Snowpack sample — Loveland Pass, Silver Plume, Colorado, USA (2/11/26, 12:00 PM MST)
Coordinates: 39.663, -105.886
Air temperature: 35 °F
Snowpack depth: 82 cm
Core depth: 10 cm
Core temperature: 17.6 °F
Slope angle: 13°, slope face: 12°
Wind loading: high
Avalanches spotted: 1
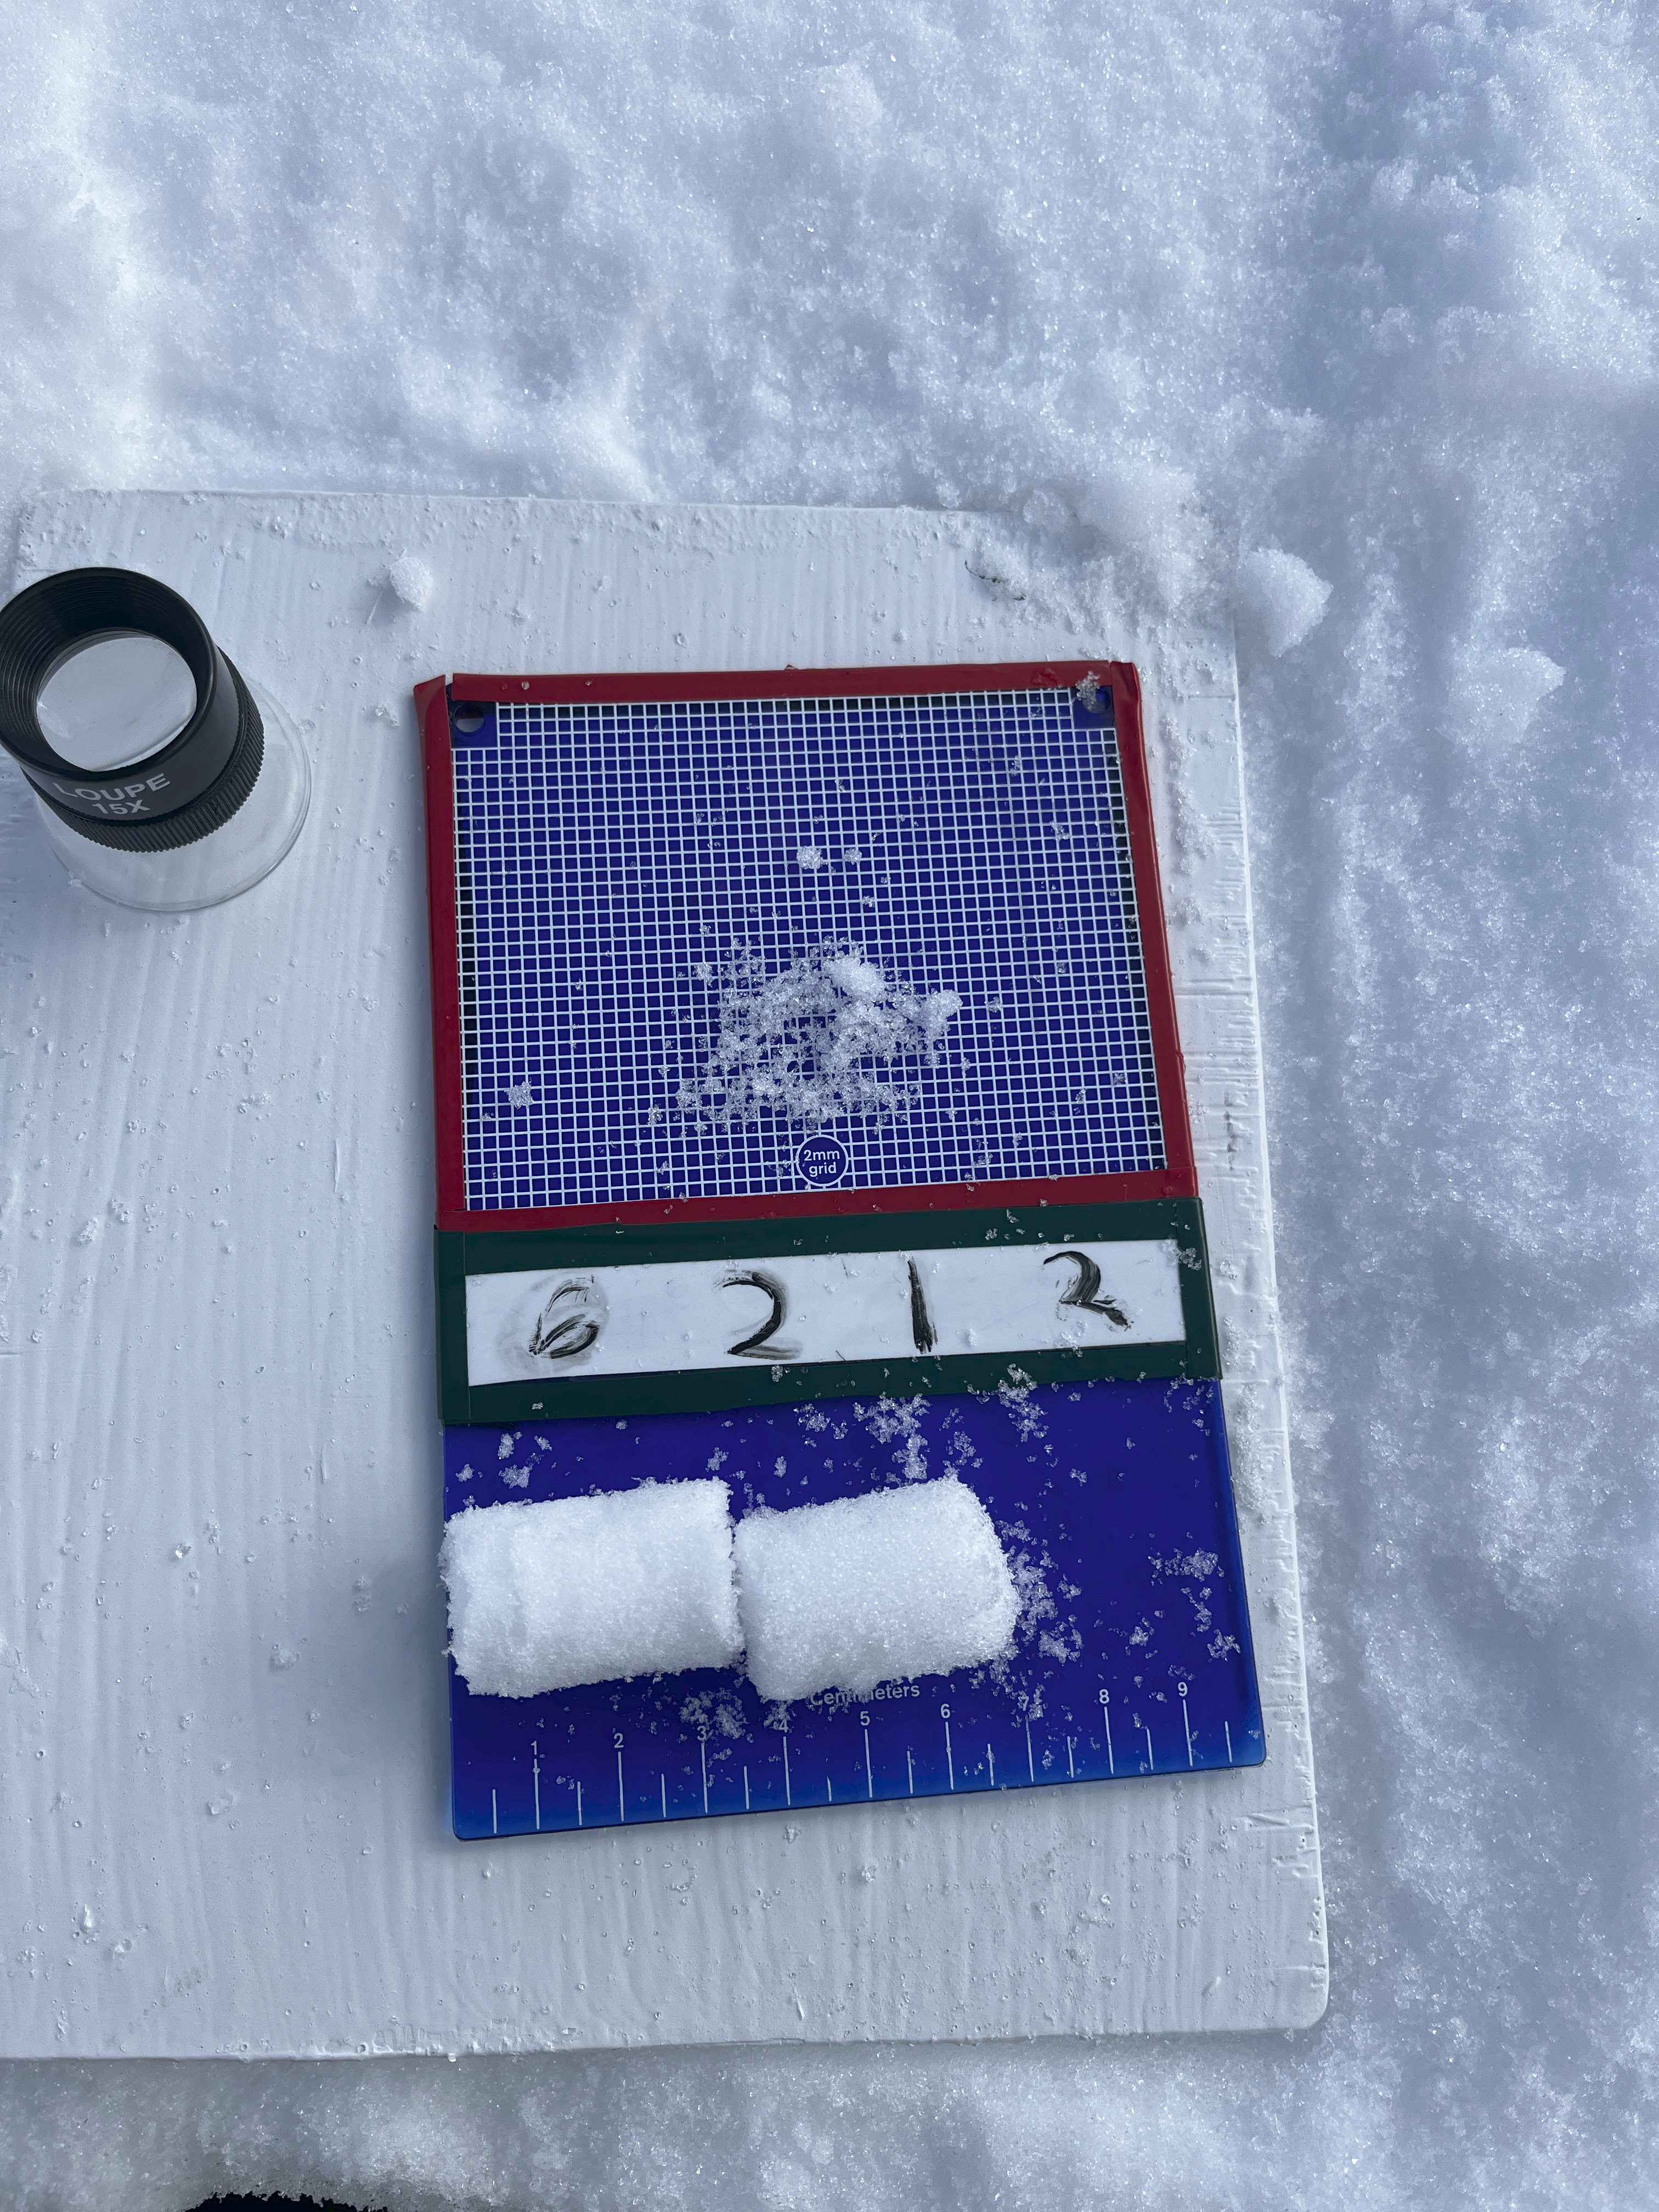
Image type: crystal_card
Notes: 1 small avalanche spotted on the north side of the bowl, lots of wind loading